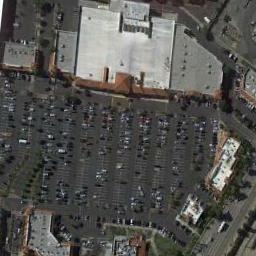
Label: parking_lot